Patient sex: M
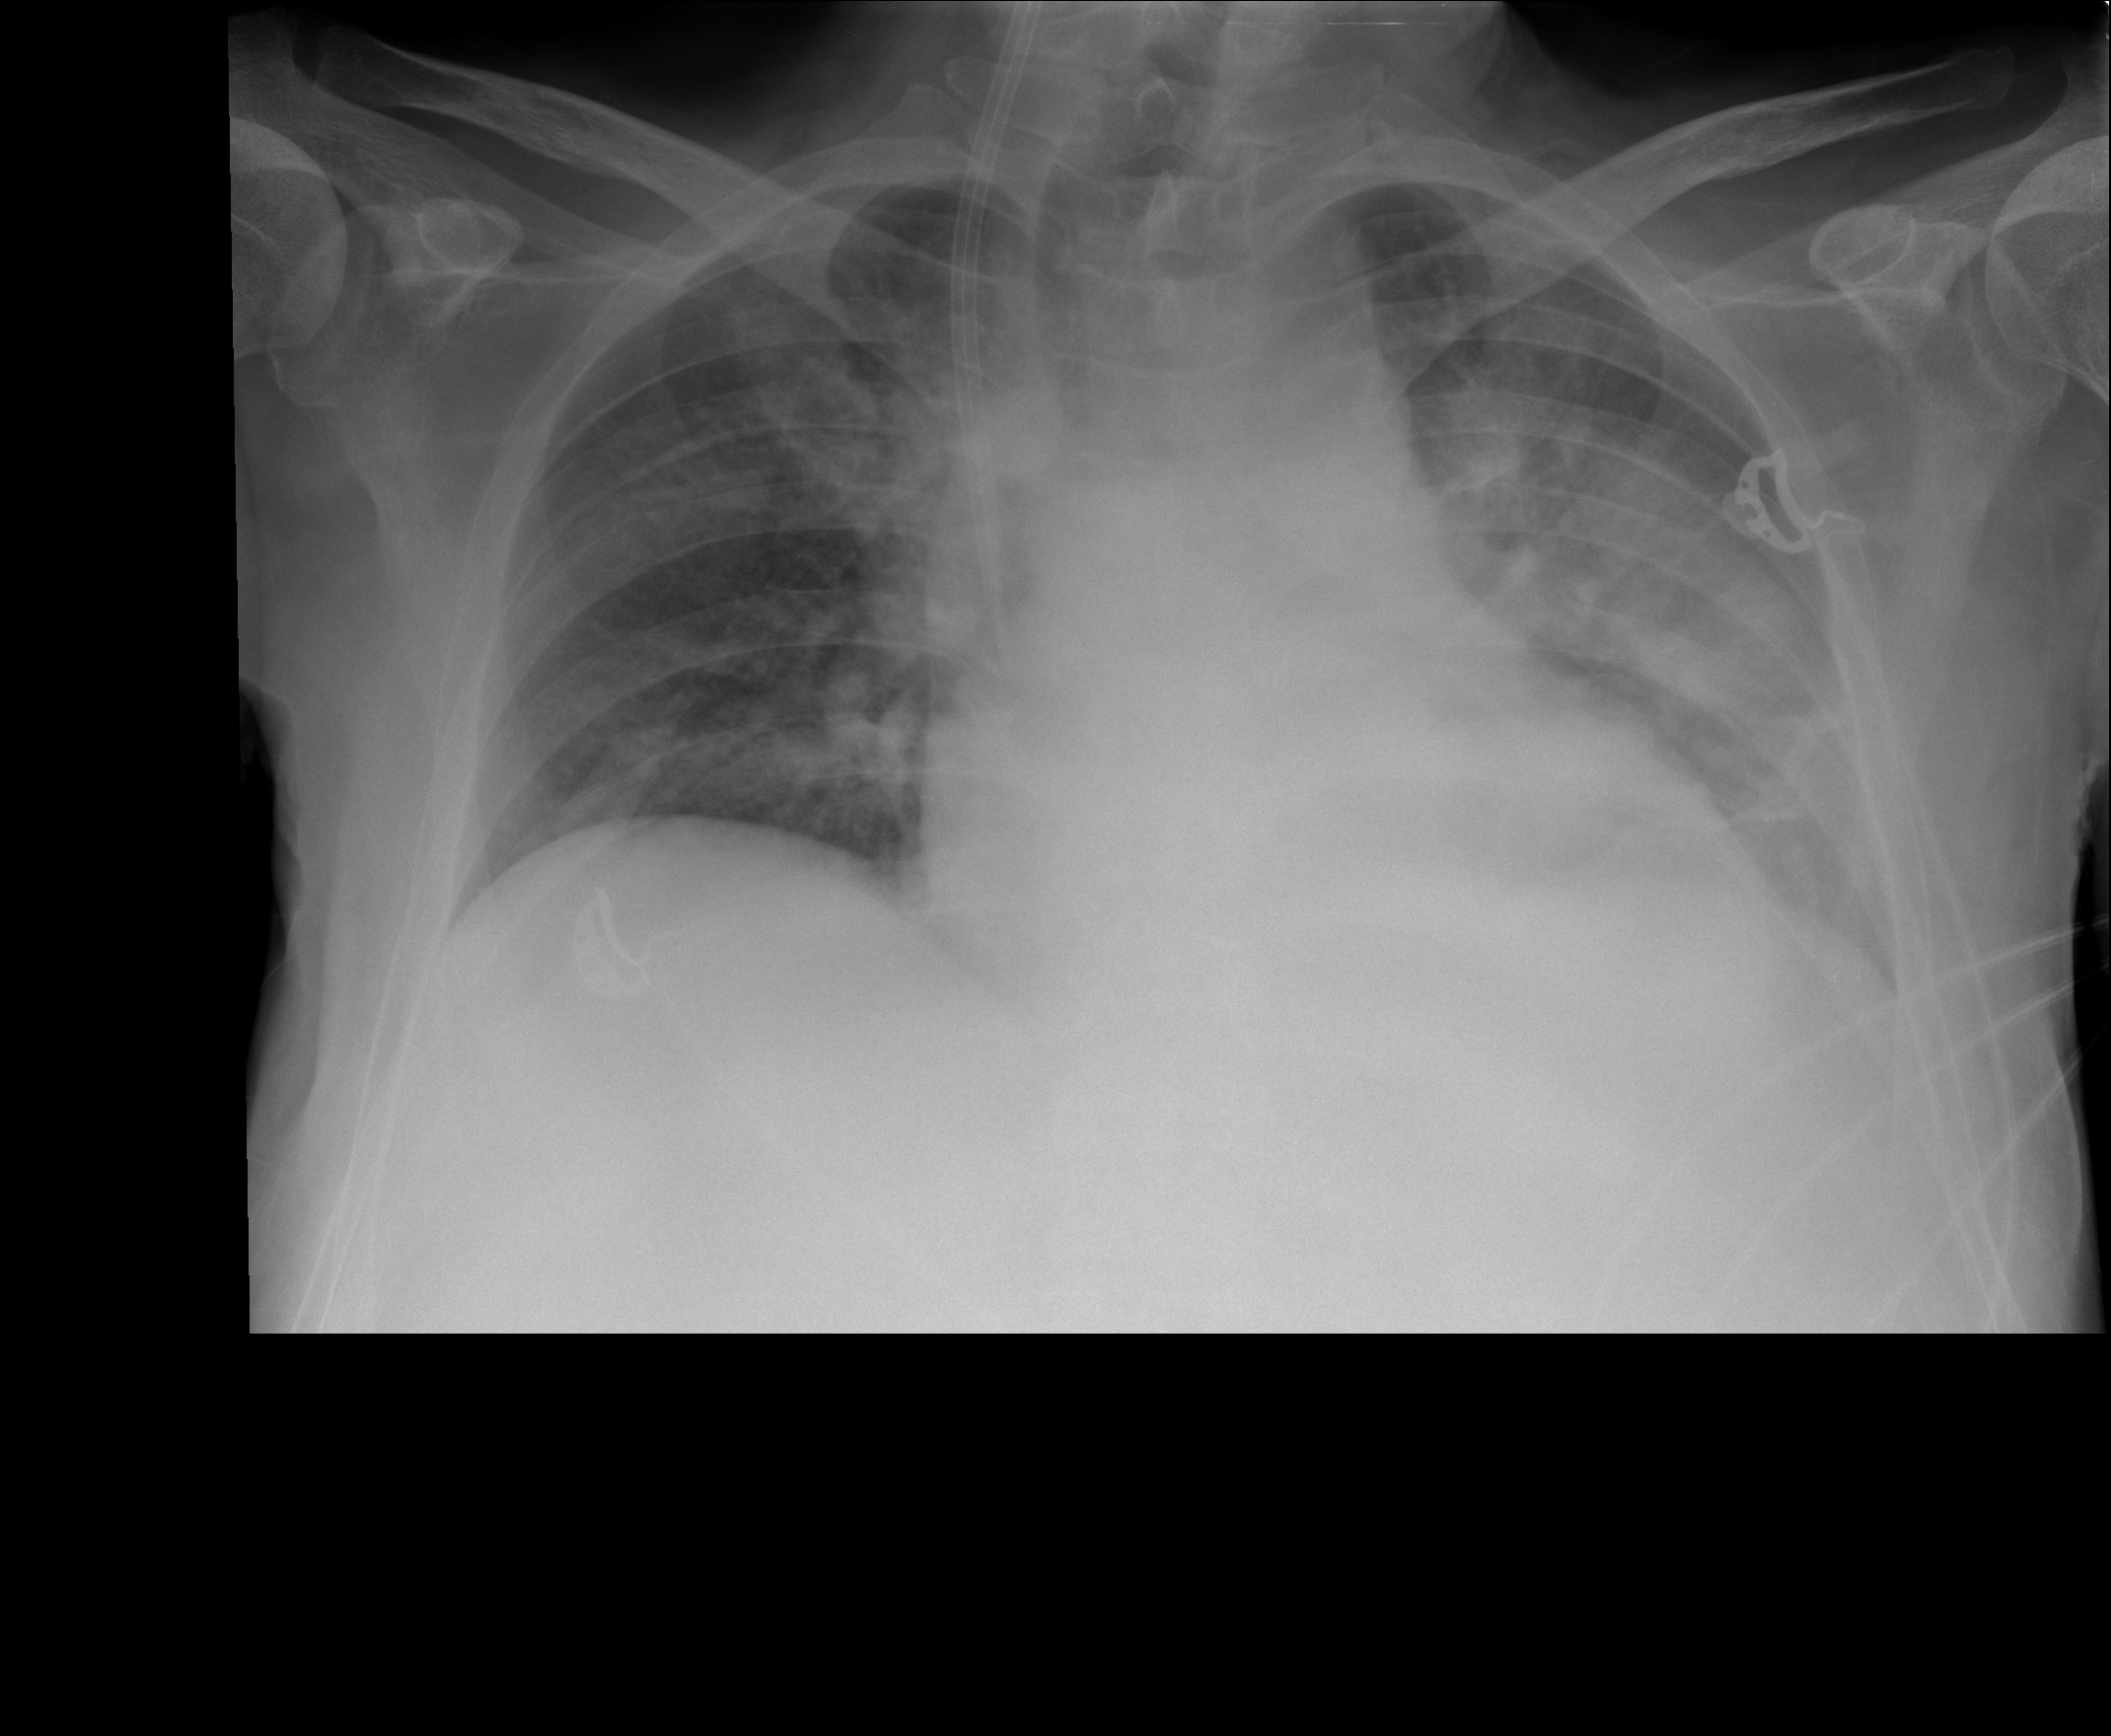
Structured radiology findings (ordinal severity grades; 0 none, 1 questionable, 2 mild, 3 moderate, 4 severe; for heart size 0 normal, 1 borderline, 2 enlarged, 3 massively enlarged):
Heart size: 0
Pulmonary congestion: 0
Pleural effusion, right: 0
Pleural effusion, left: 0
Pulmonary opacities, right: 0
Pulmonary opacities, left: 2
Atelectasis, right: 0
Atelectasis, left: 1